Question: I am using the following python code to cluster my datapoints using kmeans.
'''
data = np.array([[30, 17, 10, 32, 32], [18, 20, 6, 20, 15], [10, 8, 10, 20, 21], [3, 16, 20, 10, 17], [3, 15, 21, 17, 20]])
kmeans_clustering = KMeans( n_clusters = 3 )
idx = kmeans_clustering.fit_predict( data )
#use t-sne
X = TSNE(n_components=2).fit_transform( data )
fig = plt.figure(1)
plt.clf()
#plot graph
colors = np.array([x for x in 'bgrcmykbgrcmykbgrcmykbgrcmyk'])
plt.scatter(X[:,0], X[:,1], c=colors[kmeans_clustering.labels_])
plt.title('K-Means (t-SNE)')
plt.show()
'''
However, the plot of the clusters I get is wrong as I get everything in one point.

Hence, please let me know where I am making my code wrong? I want to view the kmeans clusters seperately in my scatter plot.
The t-sne vales I get are as follows.
'''
[[ 1.12758575e-04 9.30458337e-05]
[ -1.82559784e-04 -1.06657936e-04]
[ -9.56485652e-05 -2.38951623e-04]
[ 5.56515580e-05 -4.42453191e-07]
[ -1.42039677e-04 -5.62548119e-05]]
'''
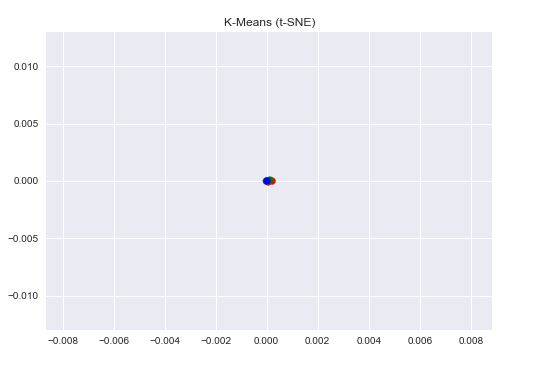
Answer: Use the 'perplexity' parameter of the 'TSNE'. The default value of the 'perplexity' is 30, it seems that's too much for your case, even though the documentation states that 'TSNE' is quite insensitive to this parameter.
> The perplexity is related to the number of nearest neighbors that is used in other manifold learning algorithms. Larger datasets usually require a larger perplexity. Consider selecting a value between 5 and 50. The choice is not extremely critical since t-SNE is quite insensitive to this parameter.
'''
X = TSNE(n_components=2, perplexity=2.0).fit_transform( data )
'''
<URL>